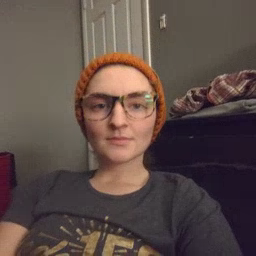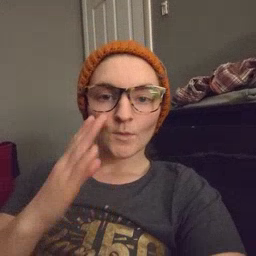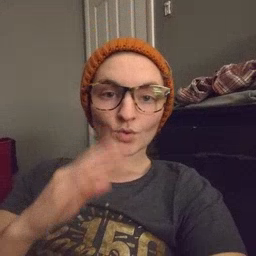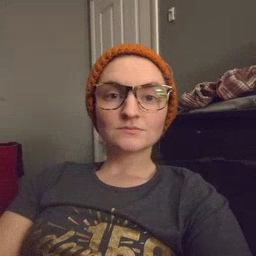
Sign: blue